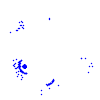
Particle: pion